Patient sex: M
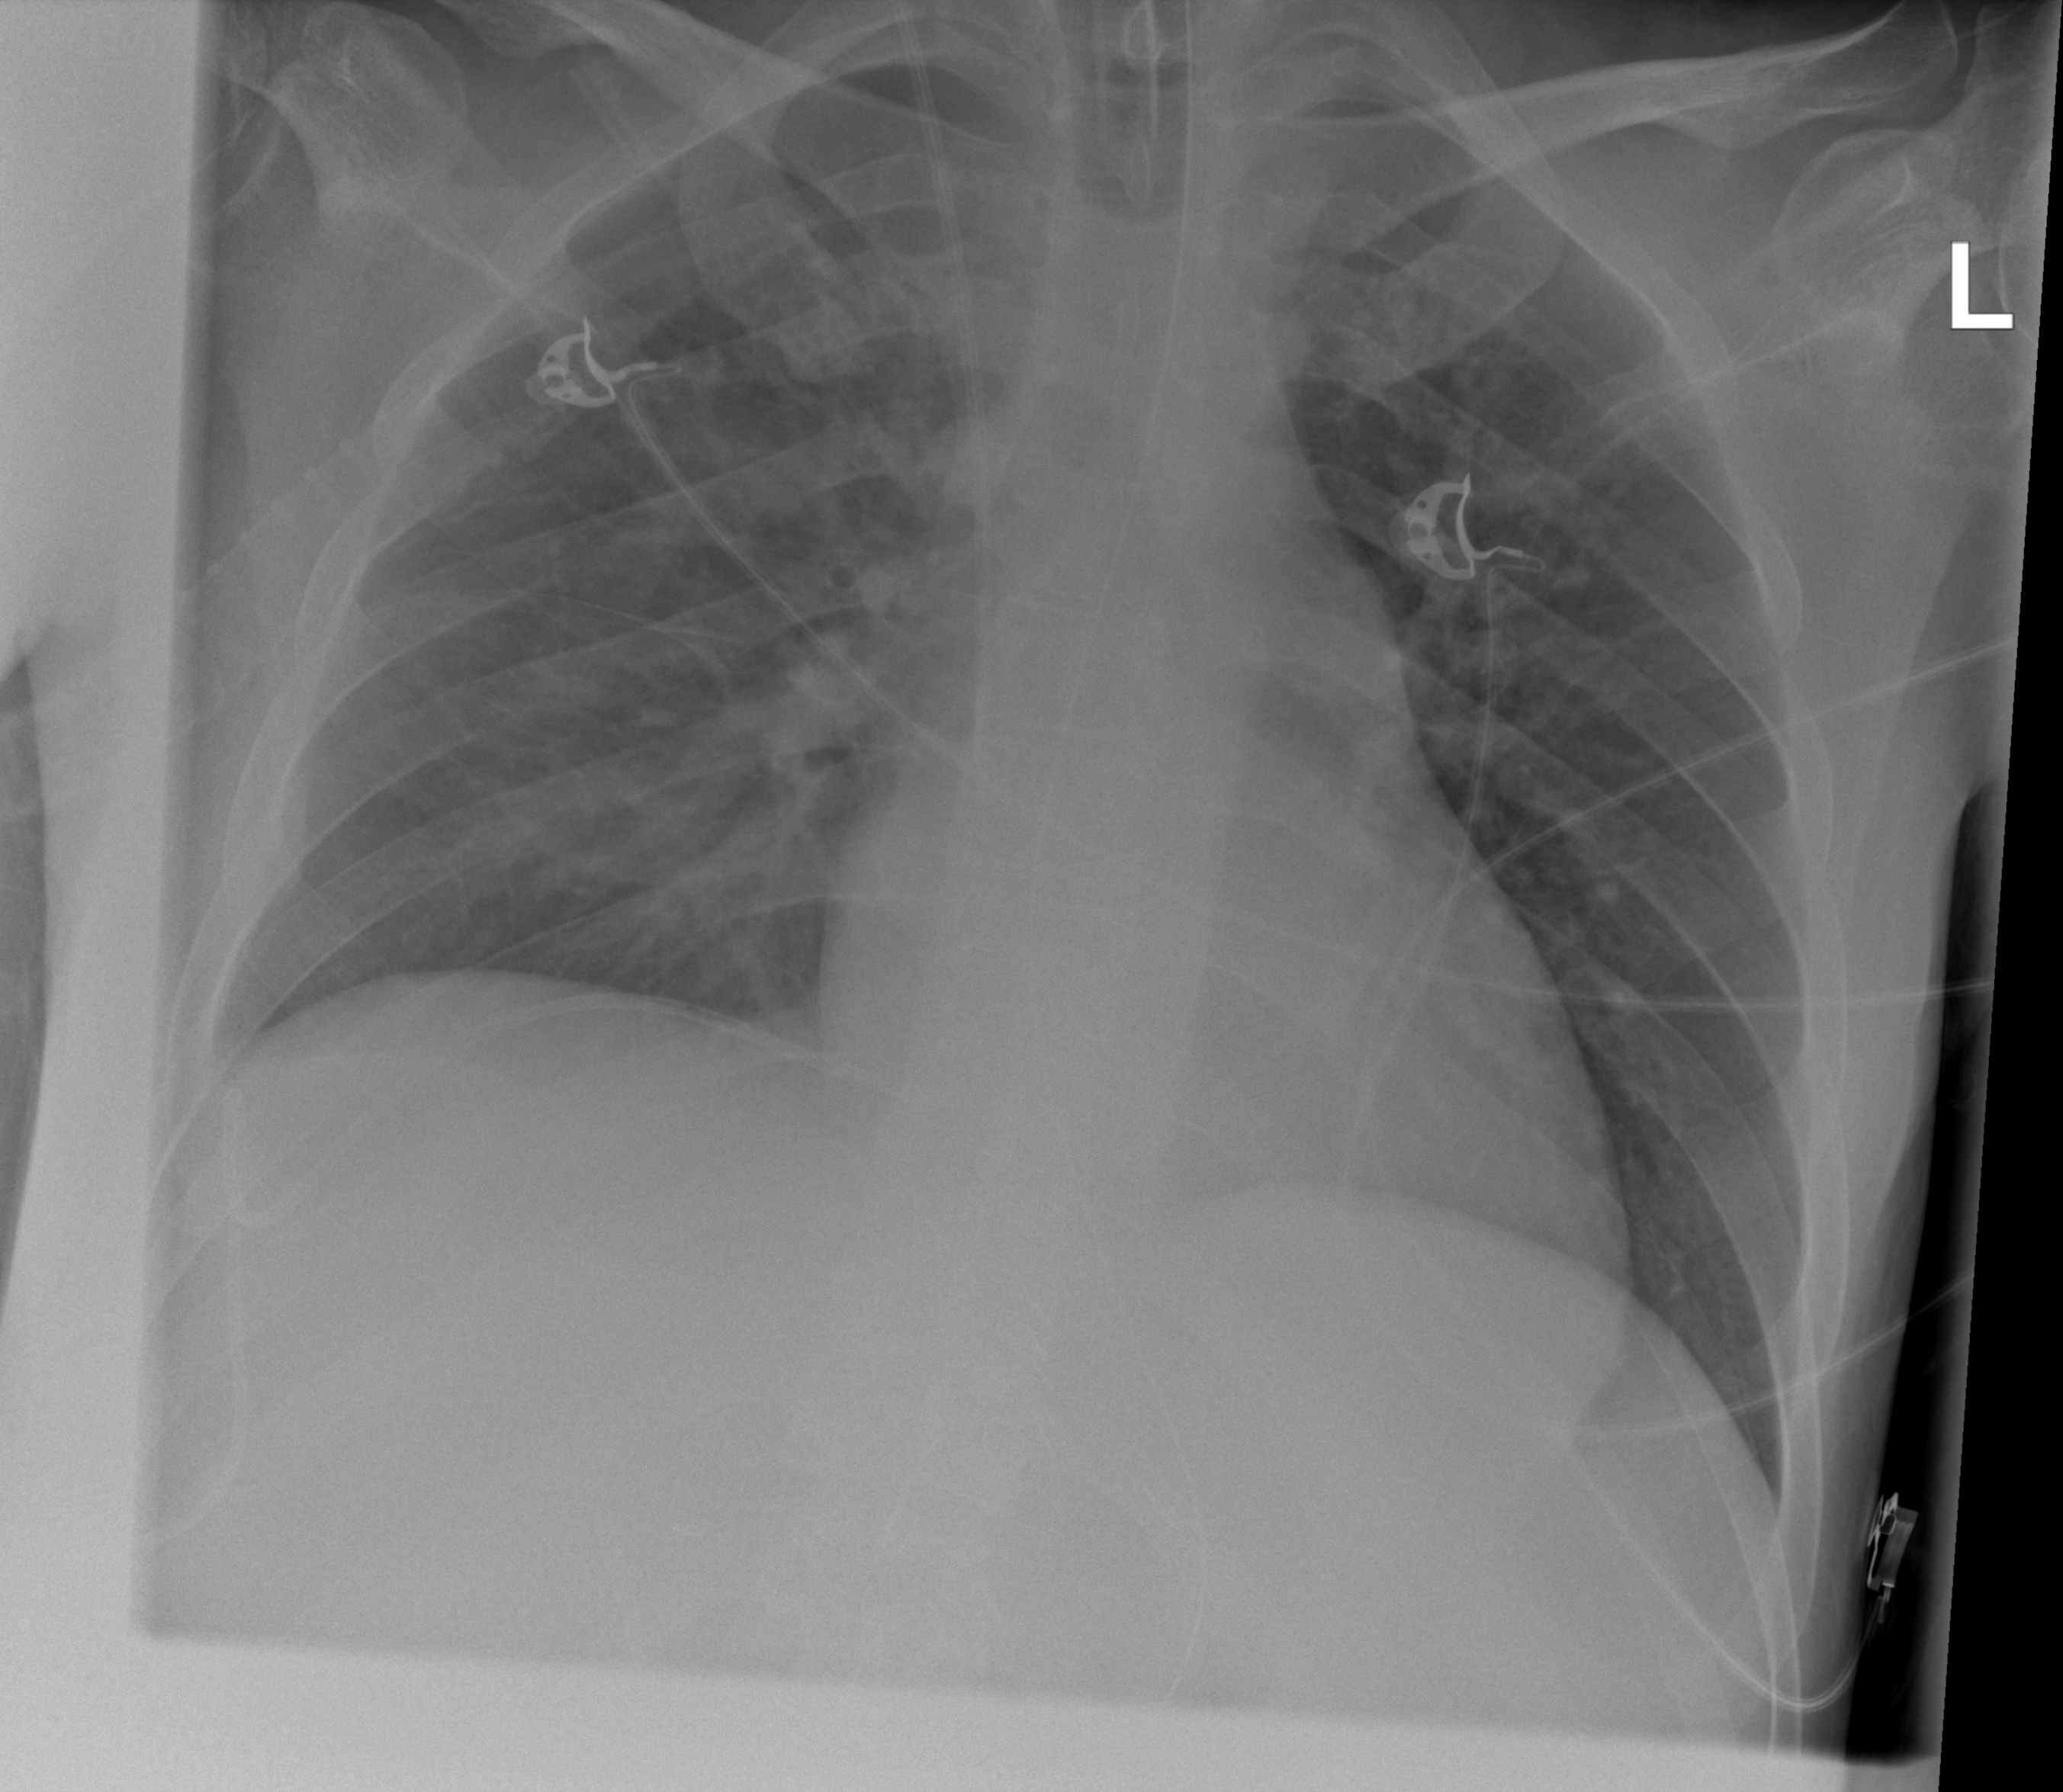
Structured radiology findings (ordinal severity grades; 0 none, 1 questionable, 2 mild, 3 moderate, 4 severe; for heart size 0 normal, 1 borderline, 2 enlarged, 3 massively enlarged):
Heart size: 1
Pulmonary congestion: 0
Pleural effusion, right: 1
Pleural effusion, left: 0
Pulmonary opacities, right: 0
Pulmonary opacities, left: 0
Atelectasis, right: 1
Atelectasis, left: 0